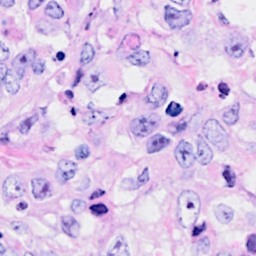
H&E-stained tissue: Breast